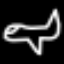
Label: airplane